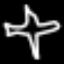
Label: airplane